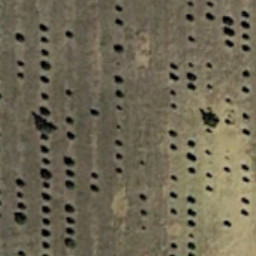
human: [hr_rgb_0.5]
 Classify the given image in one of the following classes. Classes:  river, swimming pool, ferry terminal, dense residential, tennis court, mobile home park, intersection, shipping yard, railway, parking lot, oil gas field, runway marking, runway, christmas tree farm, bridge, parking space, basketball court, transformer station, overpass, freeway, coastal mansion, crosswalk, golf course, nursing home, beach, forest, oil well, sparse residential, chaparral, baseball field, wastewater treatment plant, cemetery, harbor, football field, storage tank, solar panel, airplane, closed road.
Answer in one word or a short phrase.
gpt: christmas tree farm